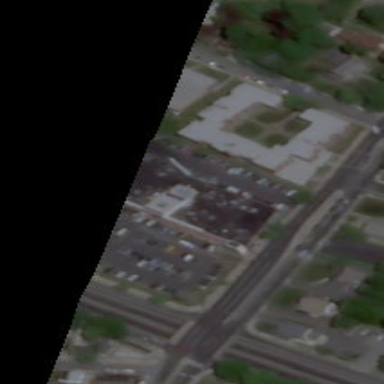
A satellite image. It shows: Retail building.